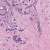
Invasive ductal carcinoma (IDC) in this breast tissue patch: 0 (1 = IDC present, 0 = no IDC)